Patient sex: M
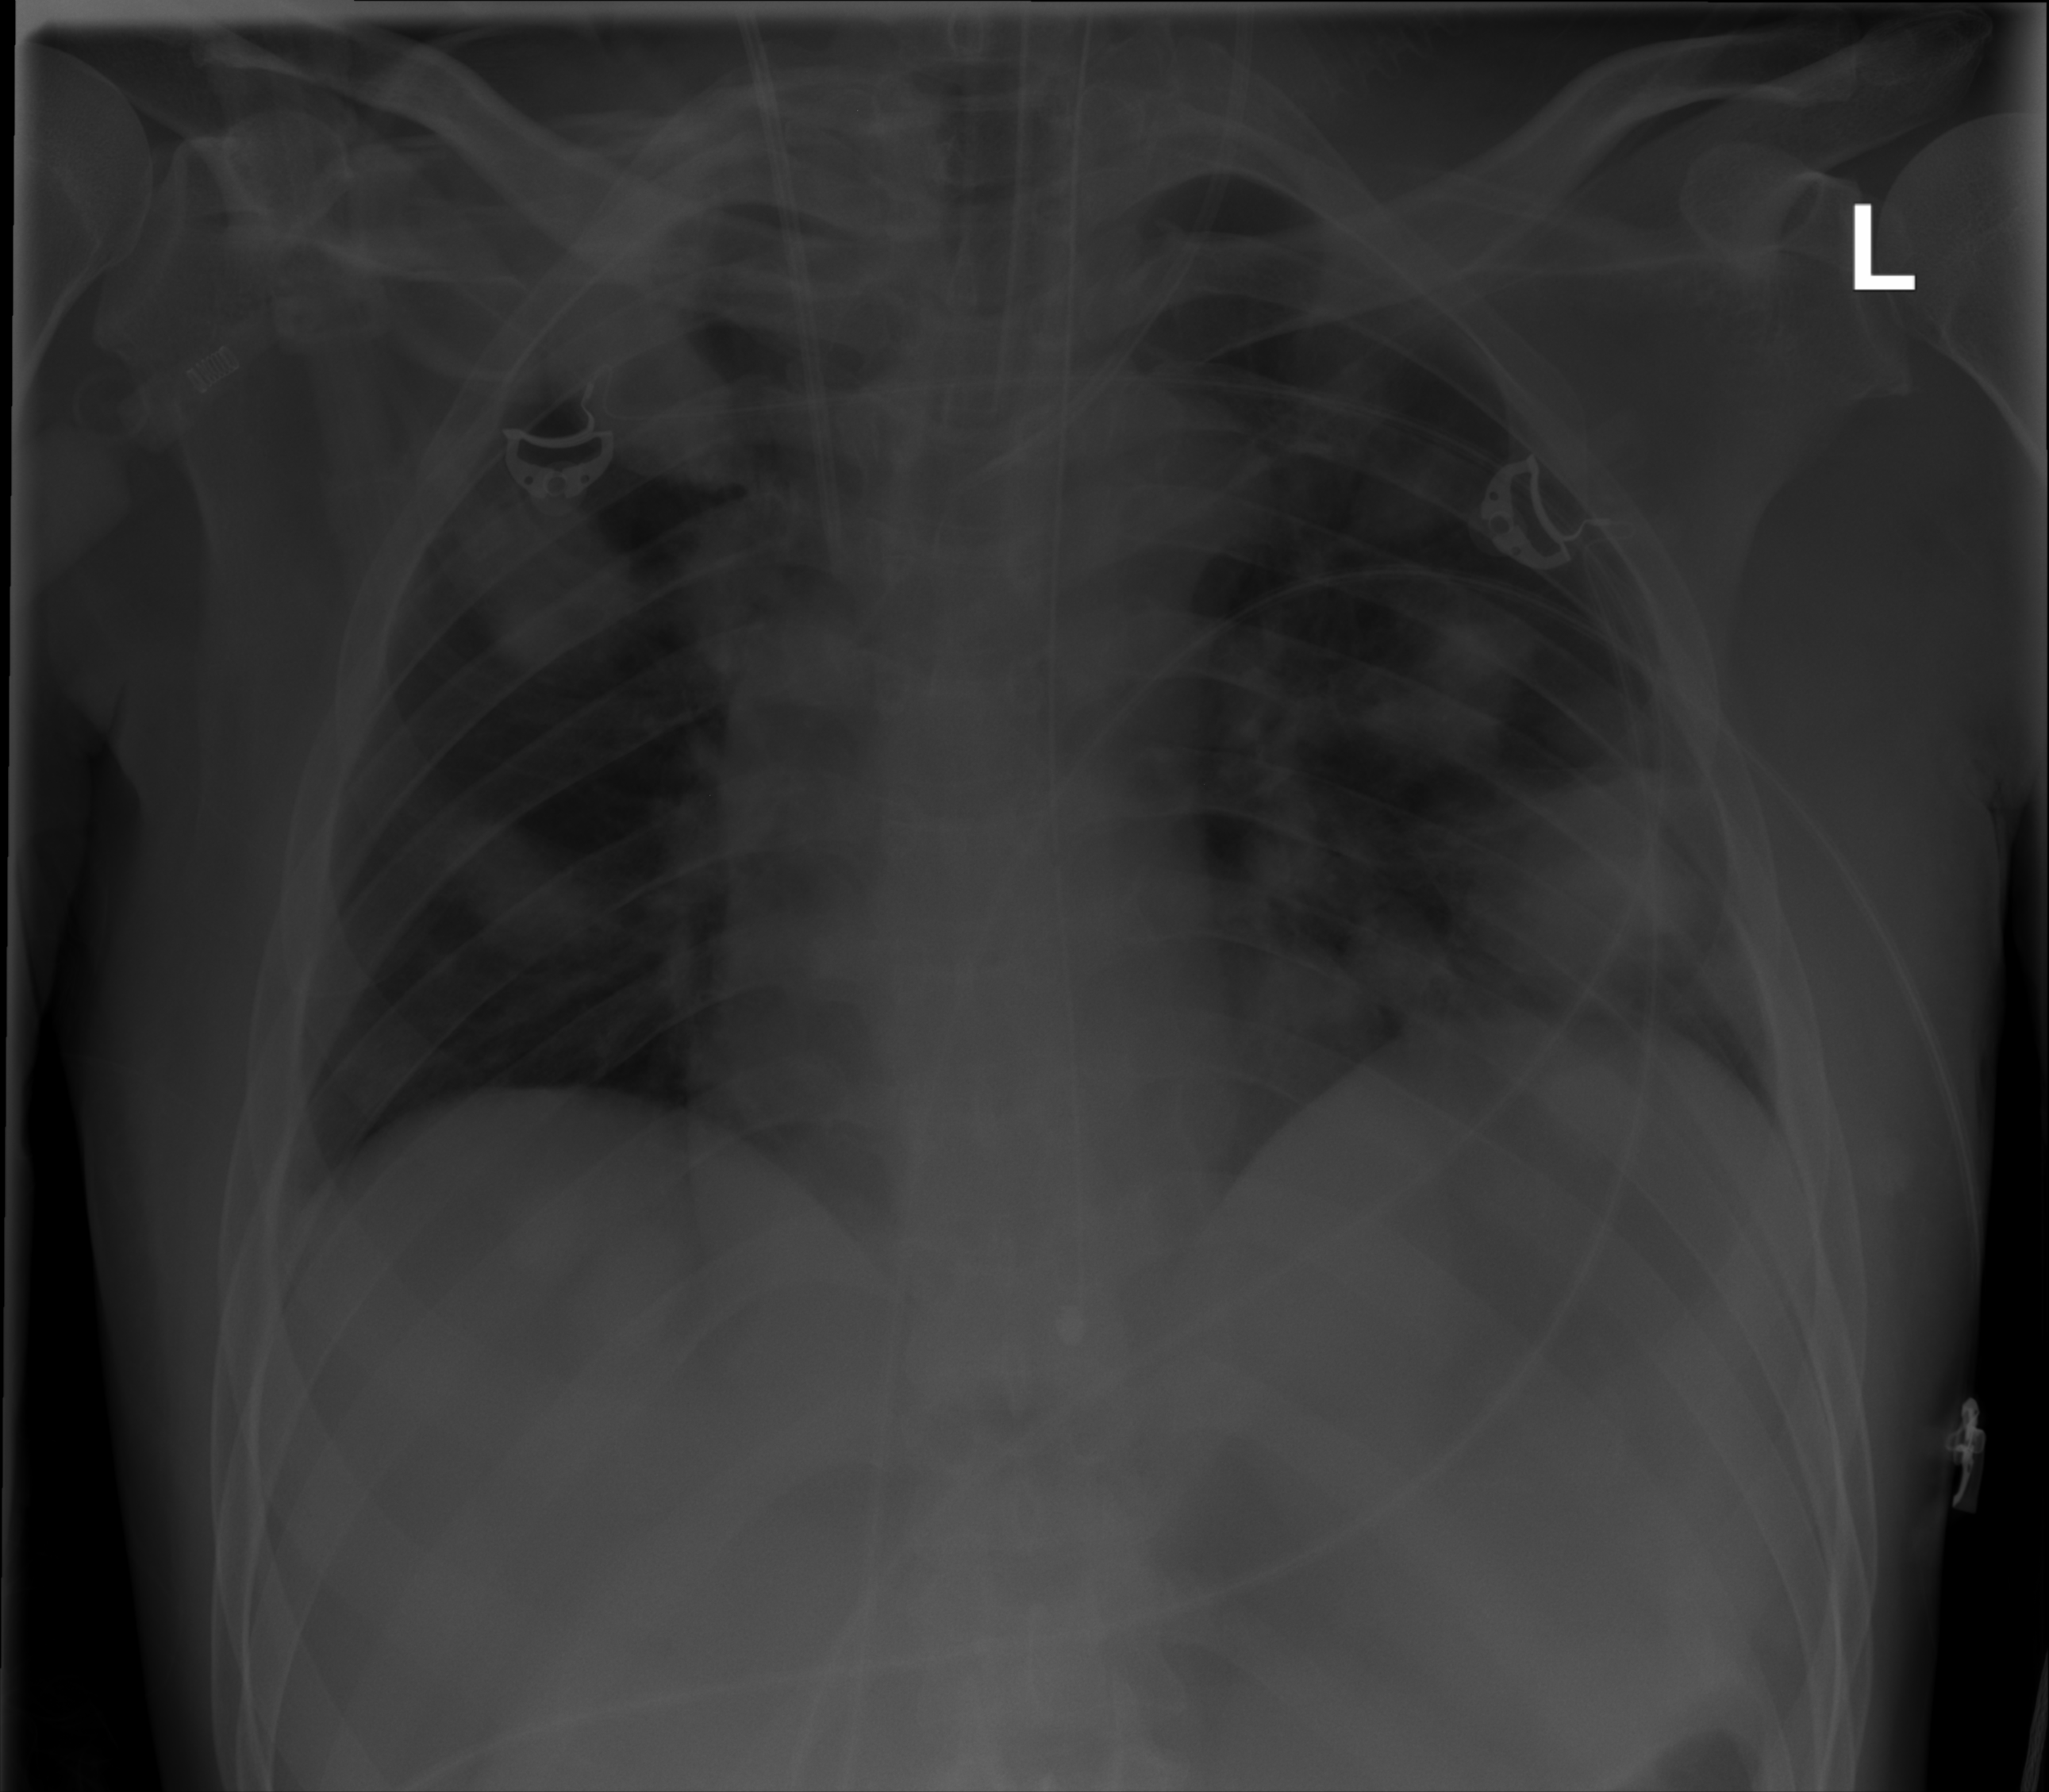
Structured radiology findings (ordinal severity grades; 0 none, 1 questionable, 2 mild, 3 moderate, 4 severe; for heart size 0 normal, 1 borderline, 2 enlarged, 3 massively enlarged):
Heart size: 0
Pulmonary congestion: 0
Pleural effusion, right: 0
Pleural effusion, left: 0
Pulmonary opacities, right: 1
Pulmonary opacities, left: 1
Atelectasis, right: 0
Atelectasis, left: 0